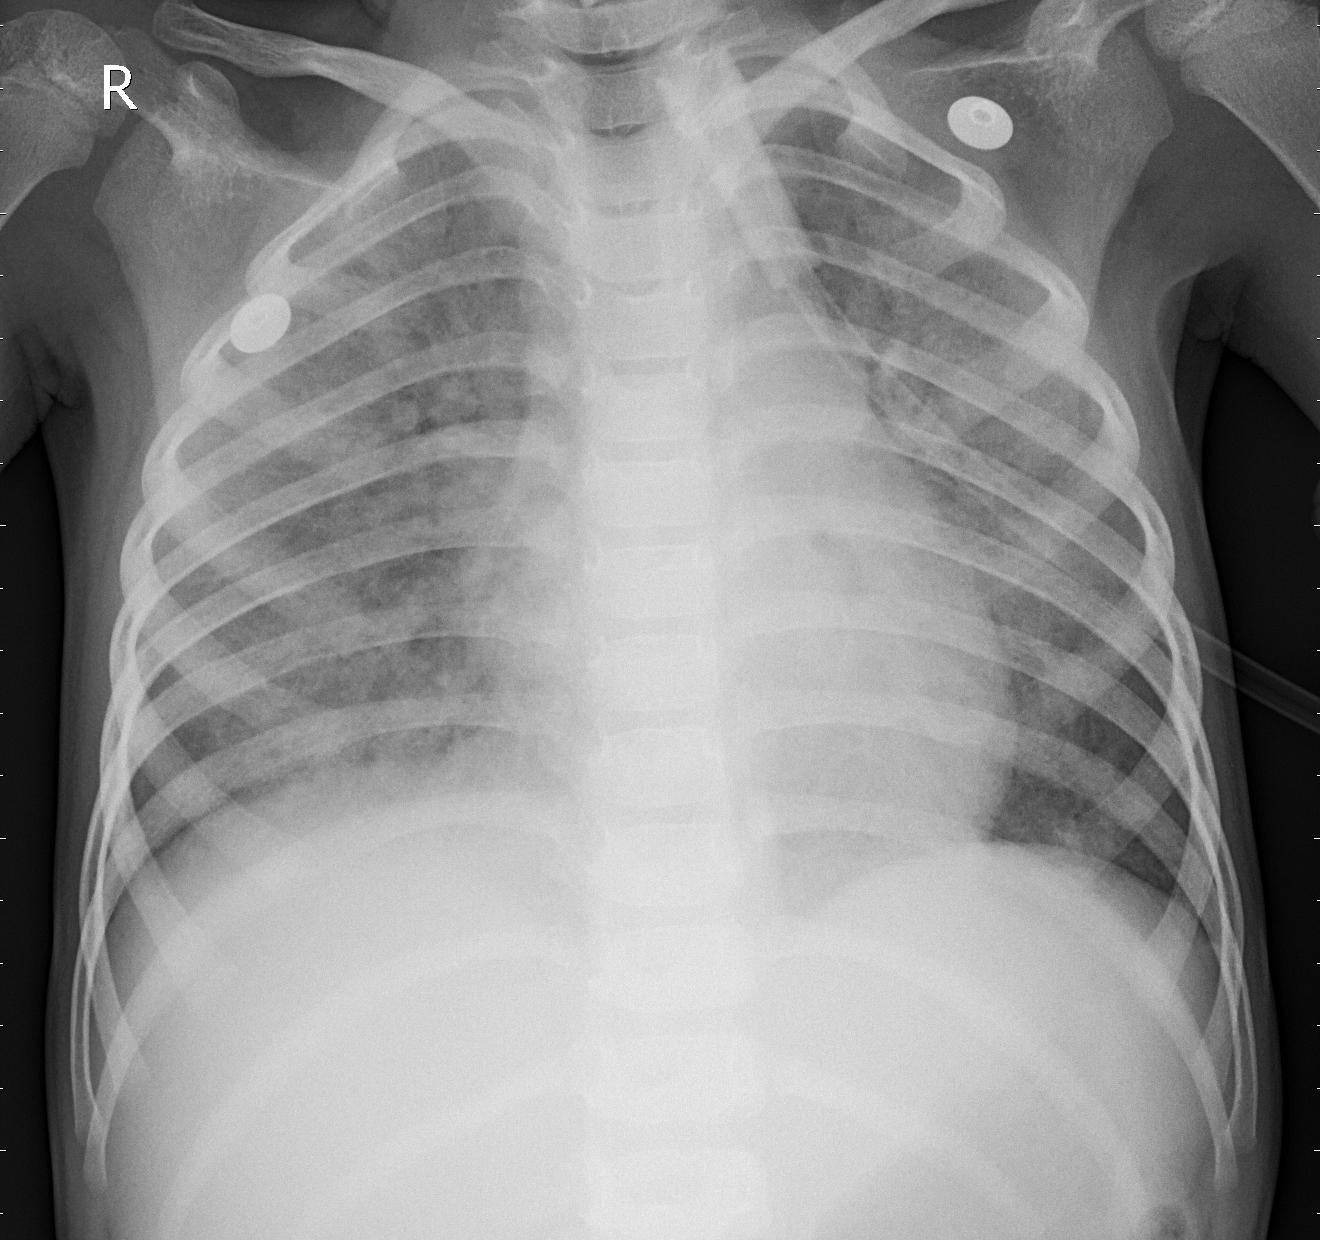
Diagnosis: PNEUMONIA